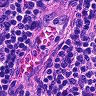
Metastatic tissue present: no